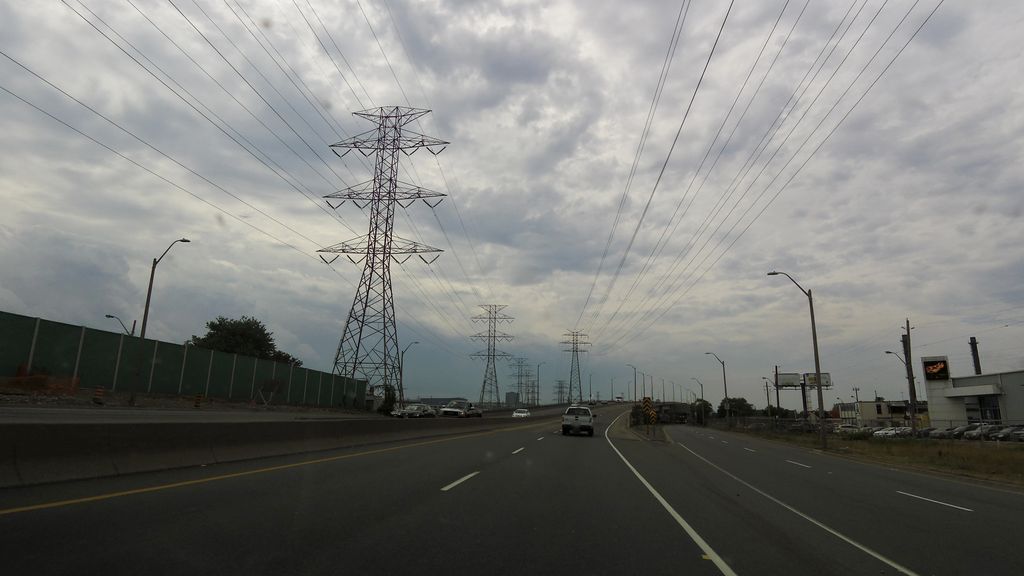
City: hamilton